Field crop: maize
Growth stage: 2
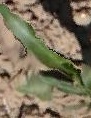
Species: maize